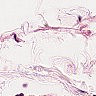
Metastatic tissue present: no